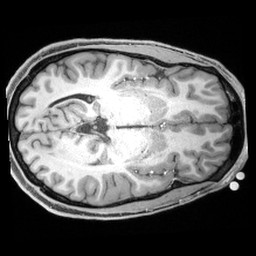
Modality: T1w
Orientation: axial
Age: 25
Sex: male
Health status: healthy
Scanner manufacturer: siemens
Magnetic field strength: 3 T
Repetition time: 2.4 s
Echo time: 0.00194 s